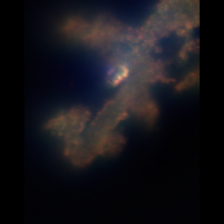
Taxon: Ciliates
Group: Other